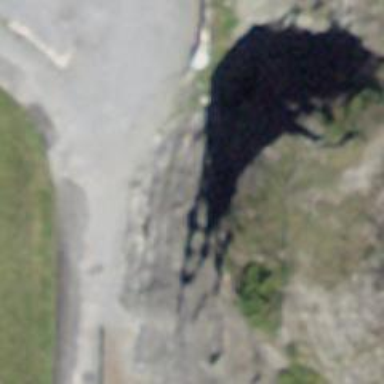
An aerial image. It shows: Crag for climbing.